Interaction volume radius: 5 \u00c5
Interaction volume height: 15 \u00c5
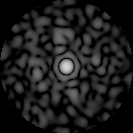
Disorder parameter: 0.7676